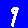
Digit: 9